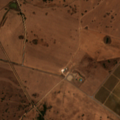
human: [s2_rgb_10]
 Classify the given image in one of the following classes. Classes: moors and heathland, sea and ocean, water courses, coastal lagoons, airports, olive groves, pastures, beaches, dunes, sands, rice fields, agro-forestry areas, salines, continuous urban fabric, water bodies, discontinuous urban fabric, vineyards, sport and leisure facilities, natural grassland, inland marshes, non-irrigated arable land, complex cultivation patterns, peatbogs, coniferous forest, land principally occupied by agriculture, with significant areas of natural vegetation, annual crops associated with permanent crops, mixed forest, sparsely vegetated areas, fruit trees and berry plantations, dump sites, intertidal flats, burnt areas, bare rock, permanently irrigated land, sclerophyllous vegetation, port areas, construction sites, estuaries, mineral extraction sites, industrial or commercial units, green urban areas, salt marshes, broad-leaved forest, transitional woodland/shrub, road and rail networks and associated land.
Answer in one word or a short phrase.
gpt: non-irrigated arable land, vineyards, pastures, agro-forestry areas